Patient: sex M, age 44
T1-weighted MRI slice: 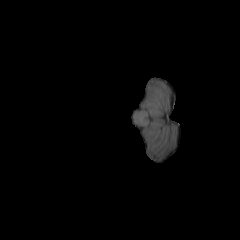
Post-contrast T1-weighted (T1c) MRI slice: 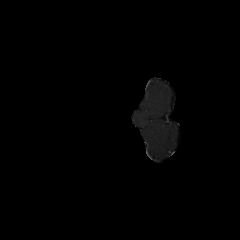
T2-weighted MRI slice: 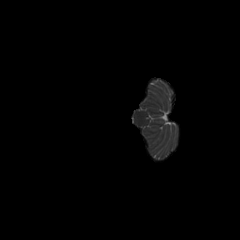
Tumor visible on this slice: no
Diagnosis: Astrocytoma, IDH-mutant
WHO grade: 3